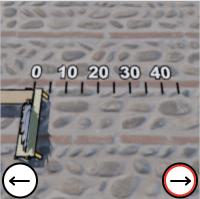
Task: length
Answer: 0
First scale value: 10.0